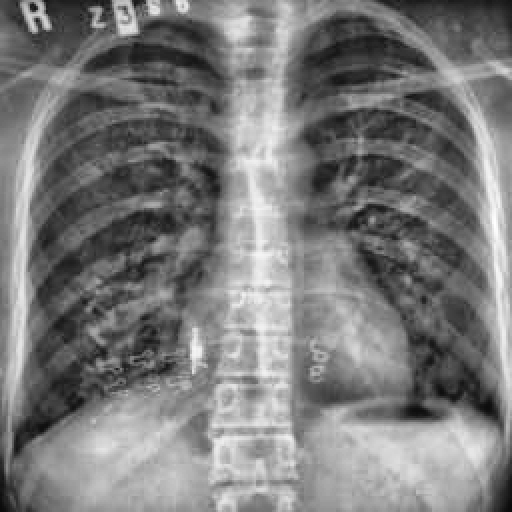
Finding: TUBERCULOSIS